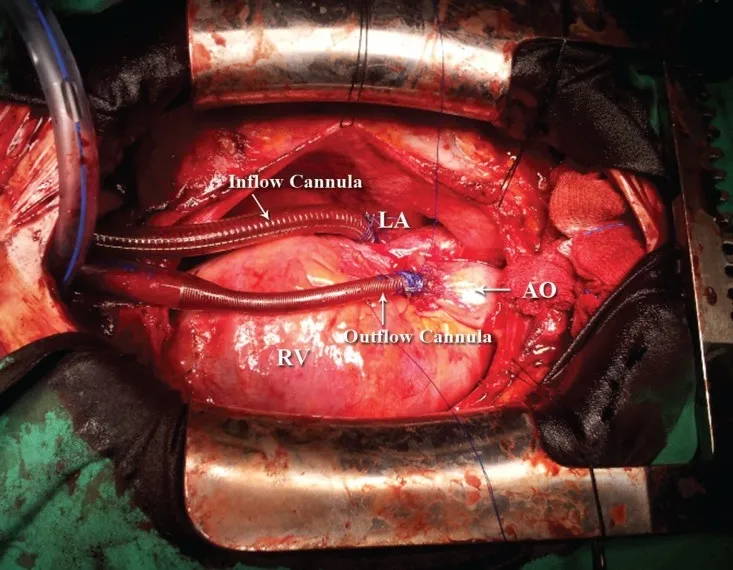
Intraoperative image, showing an inflow cannula to the left atrium and an outflow cannula to the aortic placement of the left ventricular assist device (arrows).
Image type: medical_photograph (other_medical_photograph)